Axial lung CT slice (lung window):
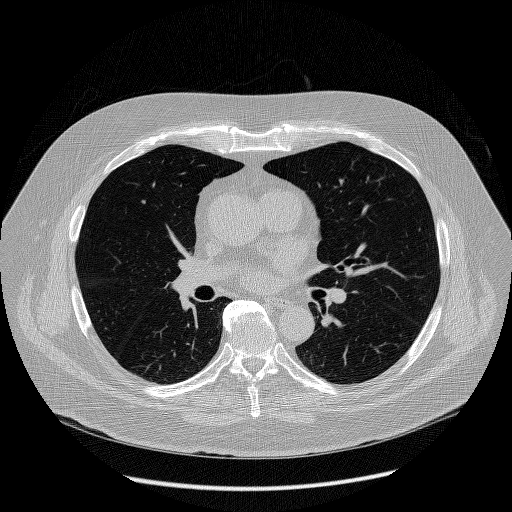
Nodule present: yes
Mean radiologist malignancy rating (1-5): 3